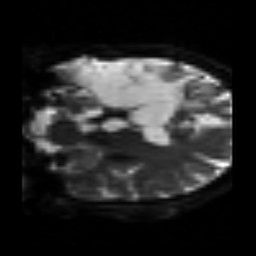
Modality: sbref
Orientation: coronal
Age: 40
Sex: male
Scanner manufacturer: siemens
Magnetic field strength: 3 T
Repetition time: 3.2 s
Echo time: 0.081 s